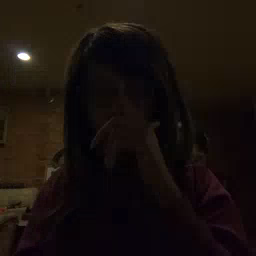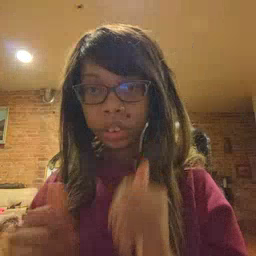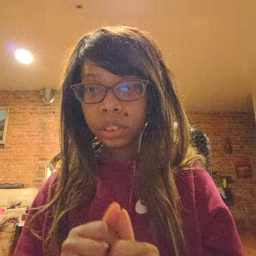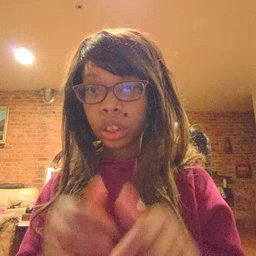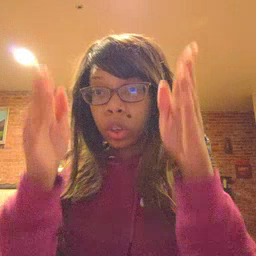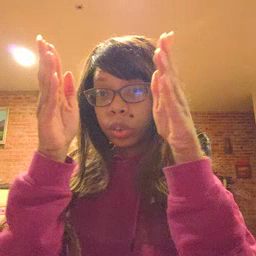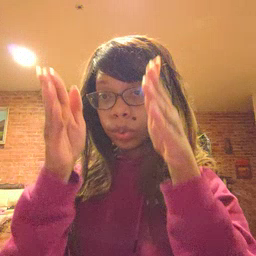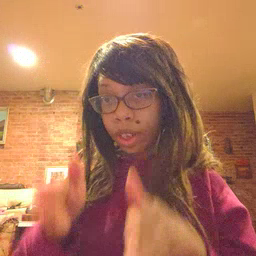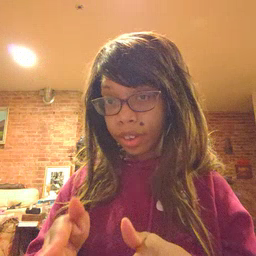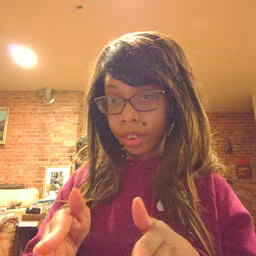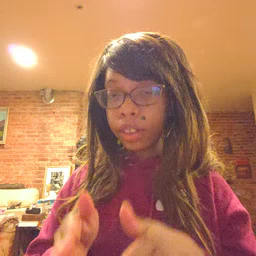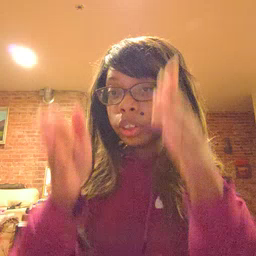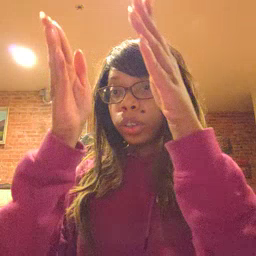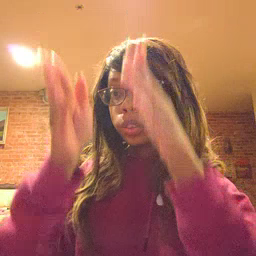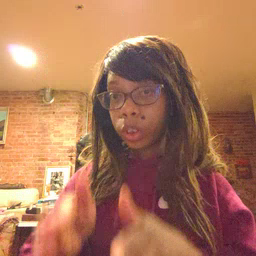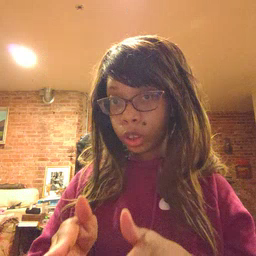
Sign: person